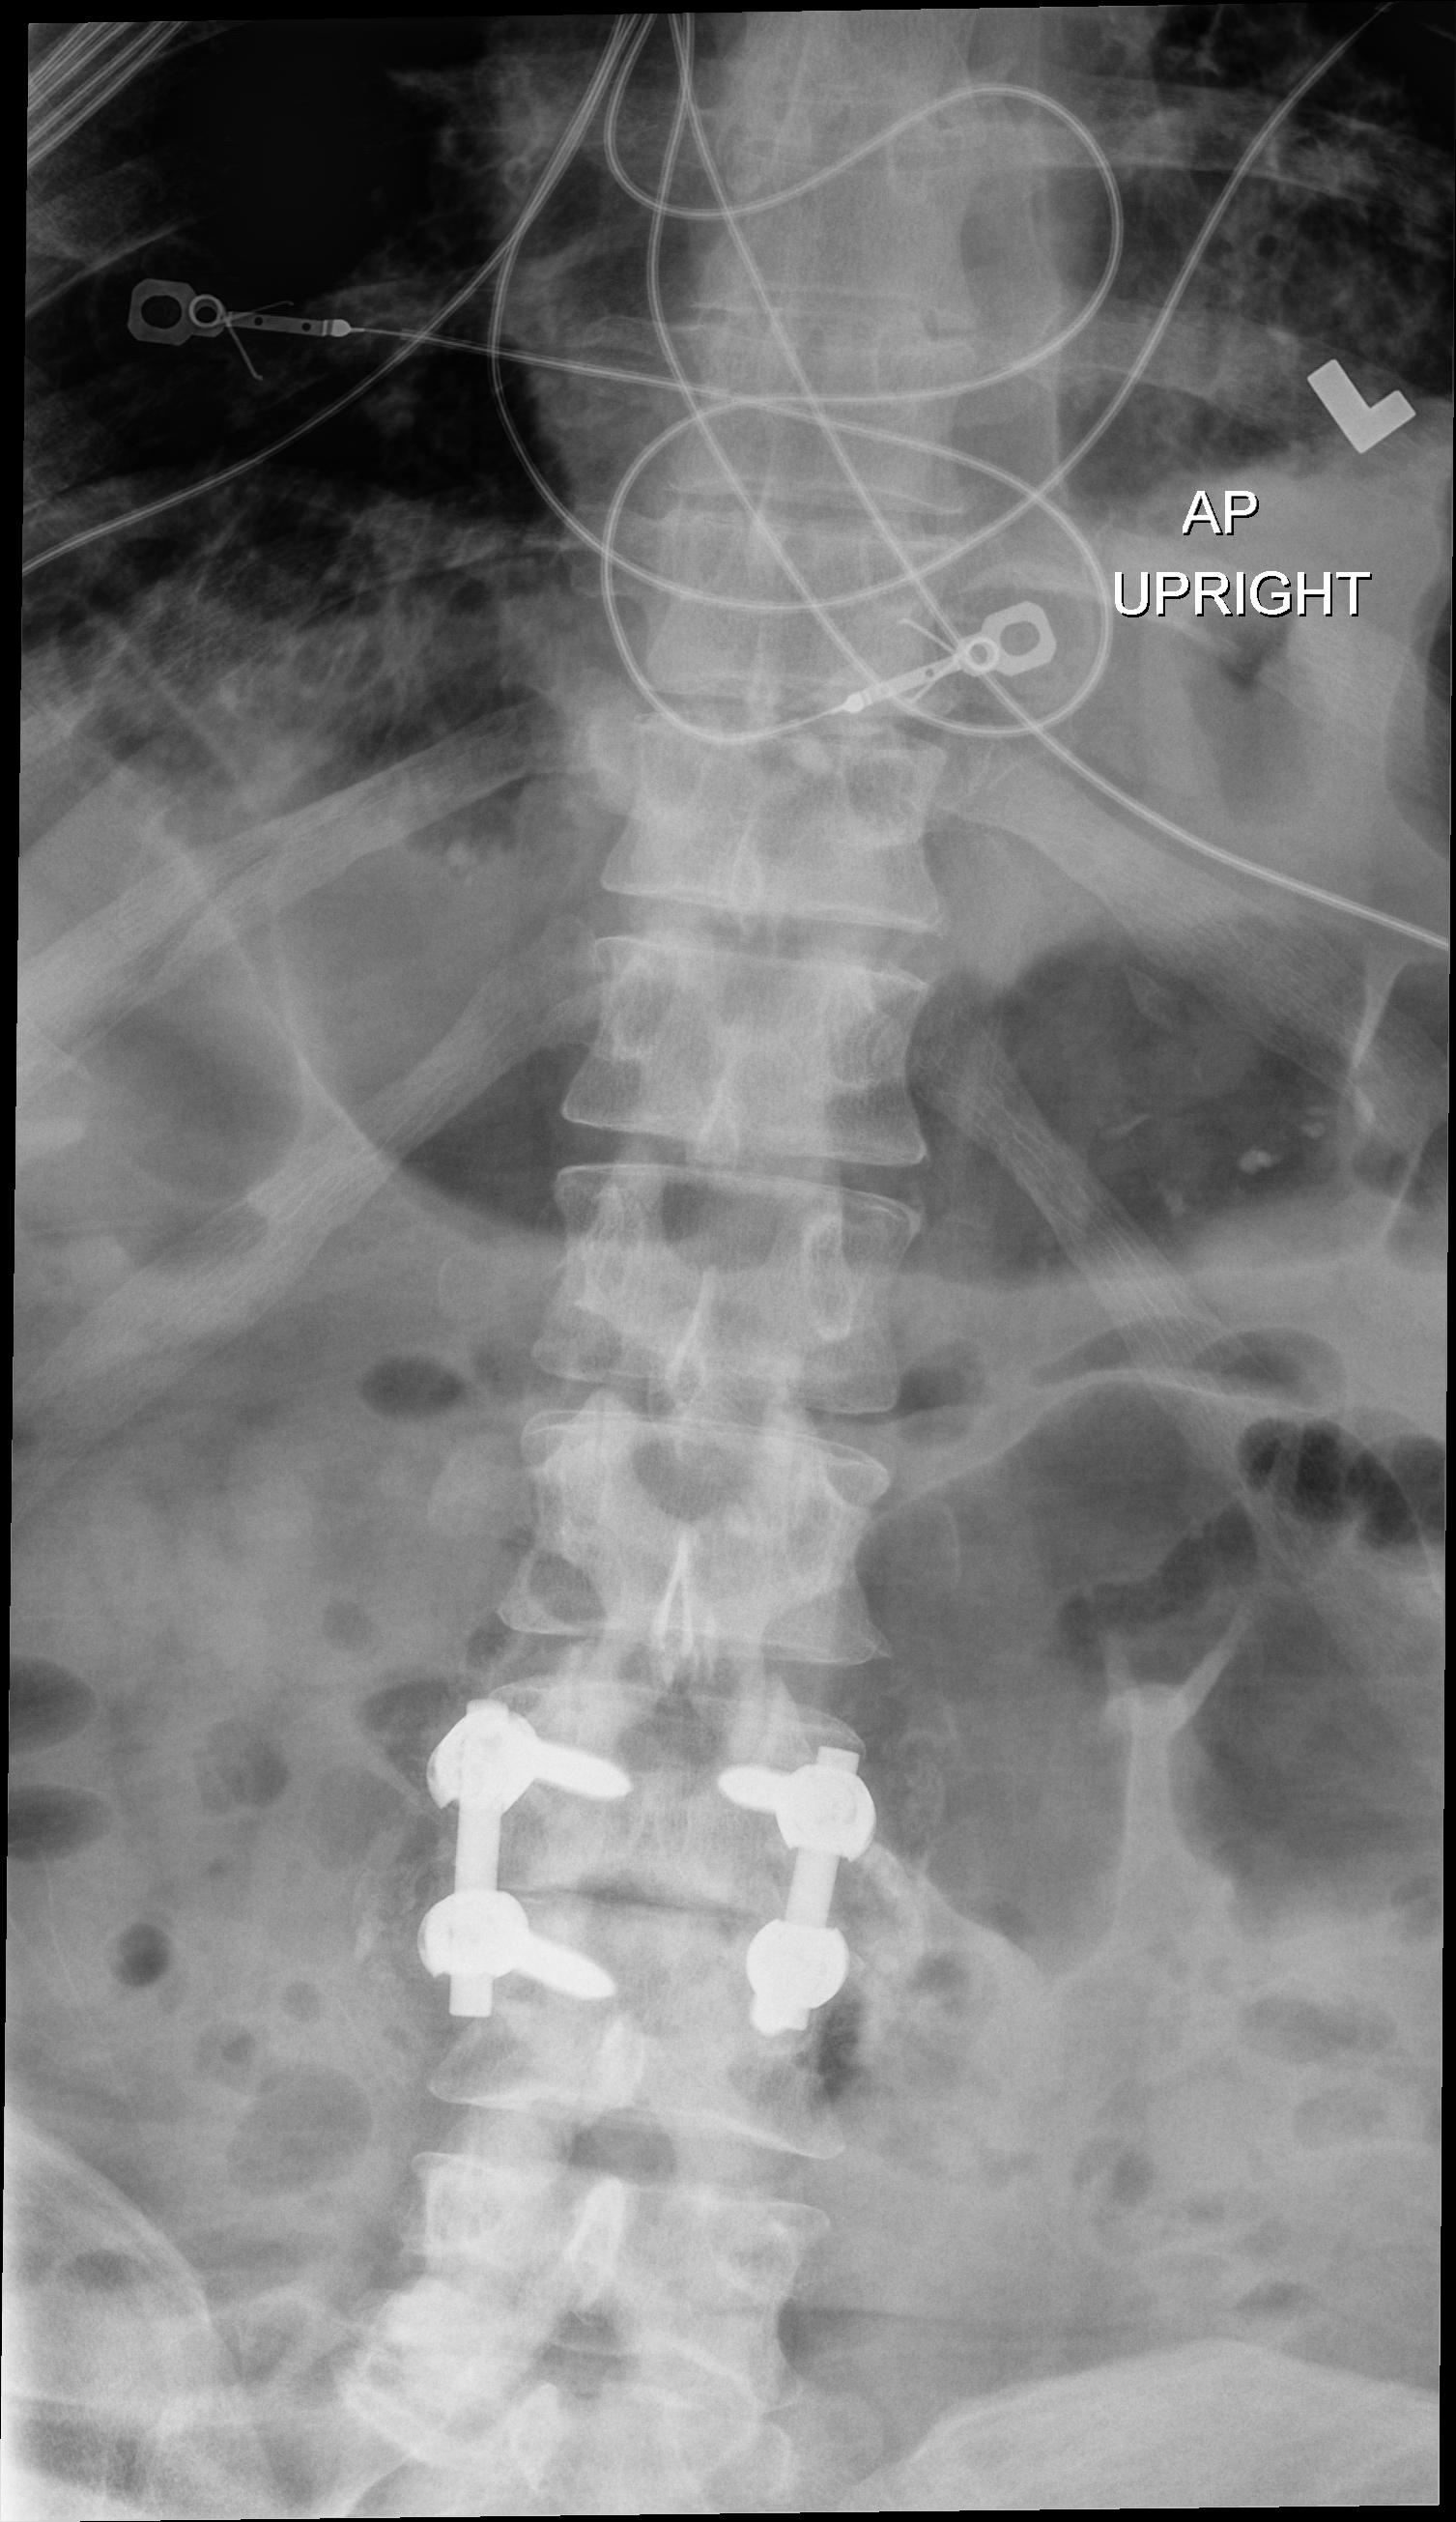
View: AP
Implant manufacturer: seaspine mariner